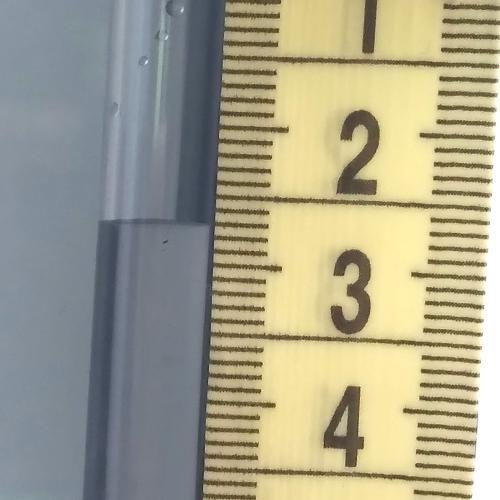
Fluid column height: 2.7 cm